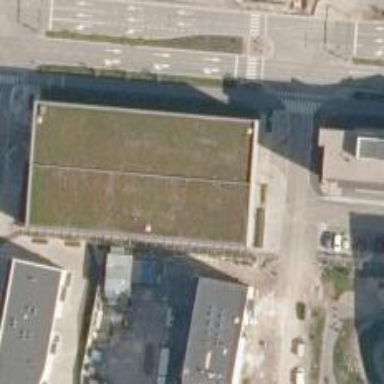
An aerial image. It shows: Multi-storey parking building.